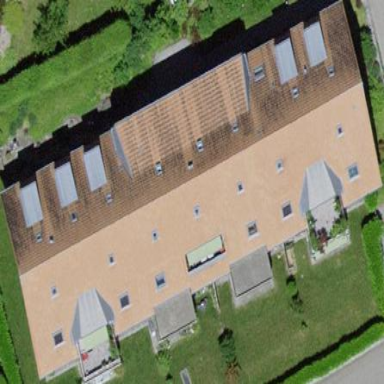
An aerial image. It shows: Gabled roof adorns the apartments building.